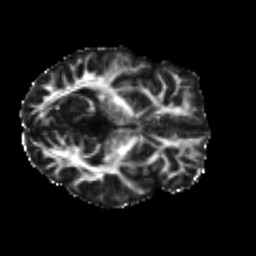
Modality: FA
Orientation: axial
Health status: ill
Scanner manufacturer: siemens
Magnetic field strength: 3 T
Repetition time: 6.7 s
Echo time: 0.1 s